Aerial crown-view tile of a tropical tree (Barro Colorado Island, Panama), acquired 20240611:
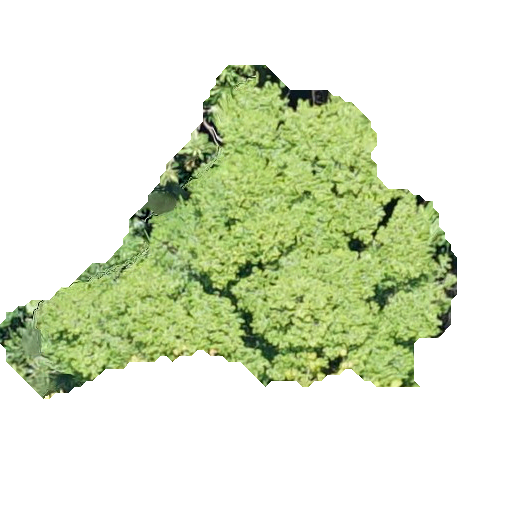
Species: Guazuma ulmifolia
GBIF accepted scientific name: Guazuma ulmifolia
Crown area: 136.258 m²